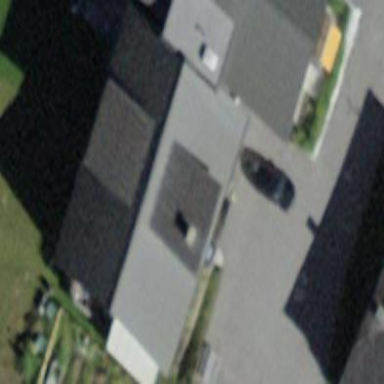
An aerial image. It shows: Building with tile roof.